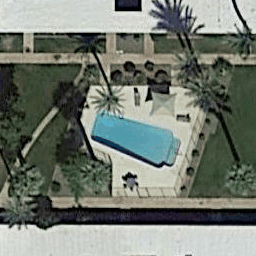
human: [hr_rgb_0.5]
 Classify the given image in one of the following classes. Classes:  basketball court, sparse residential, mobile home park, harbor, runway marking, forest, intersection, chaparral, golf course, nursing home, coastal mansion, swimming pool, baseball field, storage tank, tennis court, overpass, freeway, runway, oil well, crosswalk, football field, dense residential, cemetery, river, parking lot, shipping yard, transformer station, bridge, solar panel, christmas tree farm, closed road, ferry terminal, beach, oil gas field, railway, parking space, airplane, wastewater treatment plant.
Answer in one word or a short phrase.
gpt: swimming pool